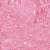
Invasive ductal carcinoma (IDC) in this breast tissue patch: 0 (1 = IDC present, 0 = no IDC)